Question: A Start a new project in Android Studio, but not found how remove or change squared background of the hello world application.

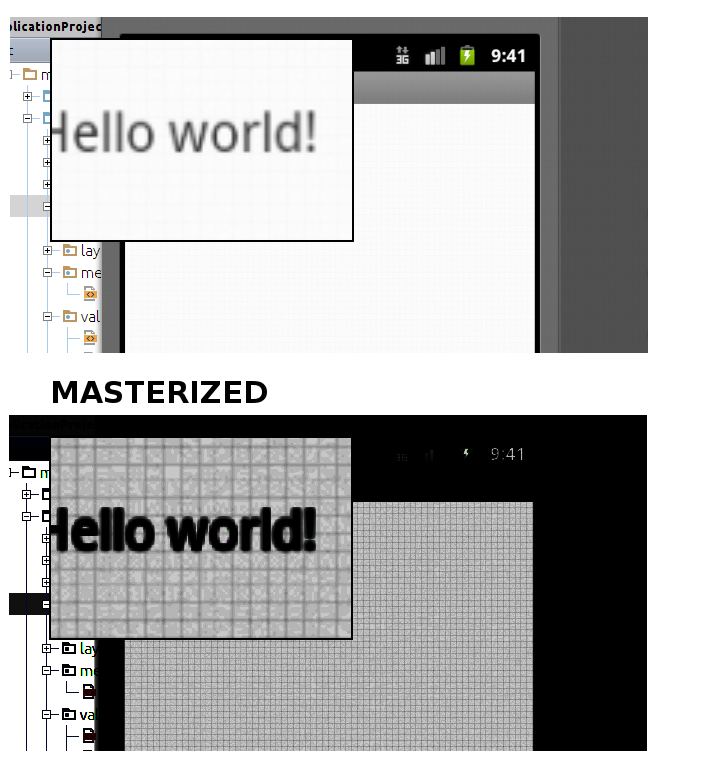
Answer: This just an emulator artefact. If you try it on a device it will work.
(as solved in comments).